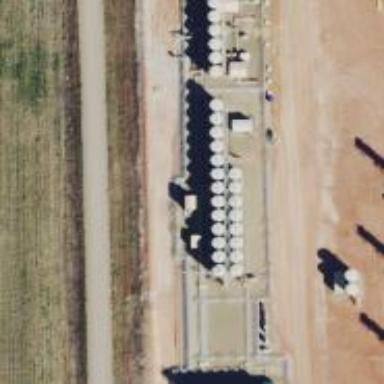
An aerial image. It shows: Storage tank with man-made structure.